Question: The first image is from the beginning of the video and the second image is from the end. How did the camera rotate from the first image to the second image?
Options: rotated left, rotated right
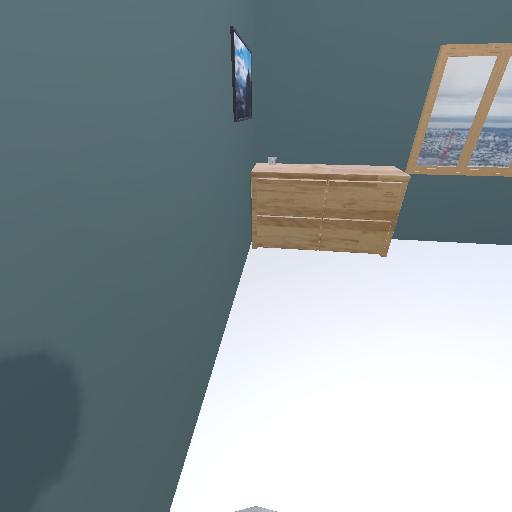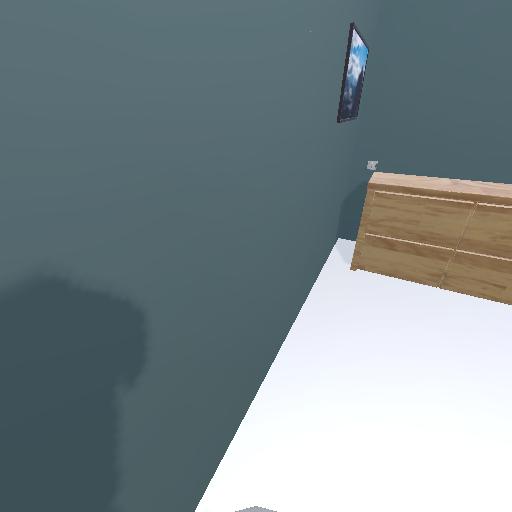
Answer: rotated left